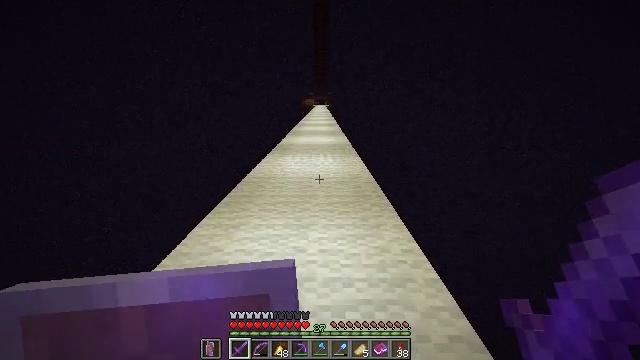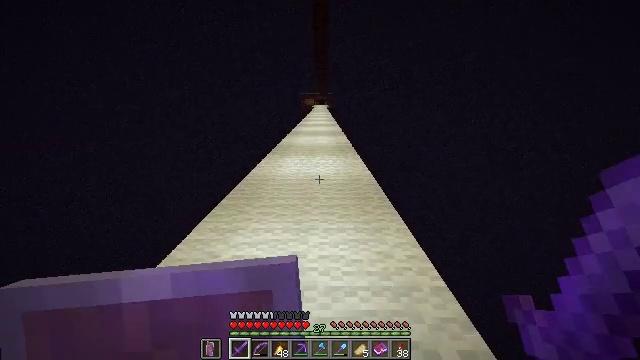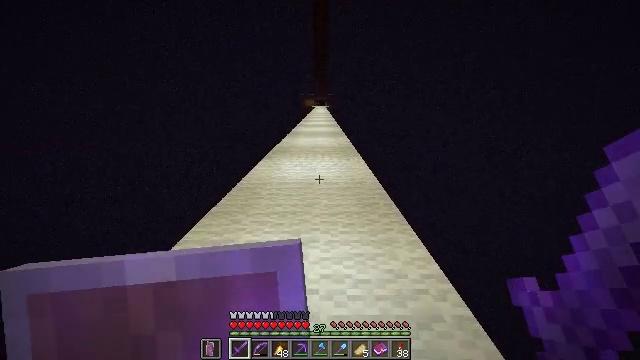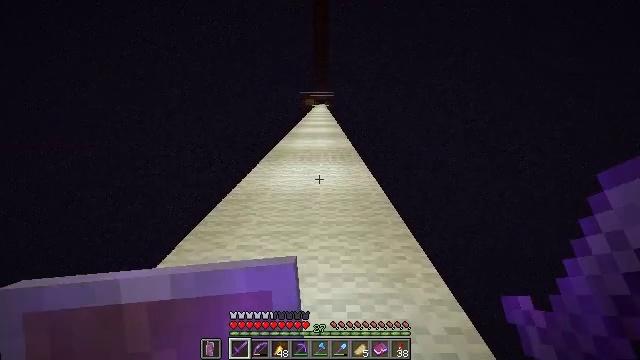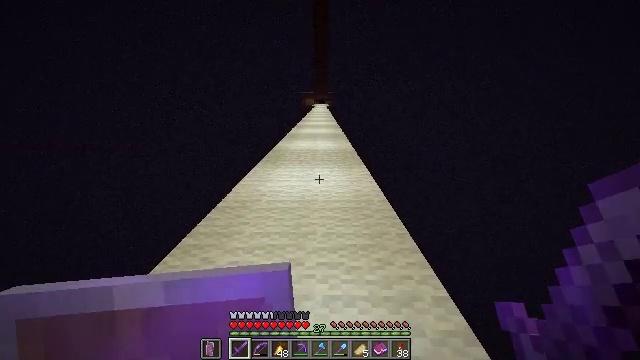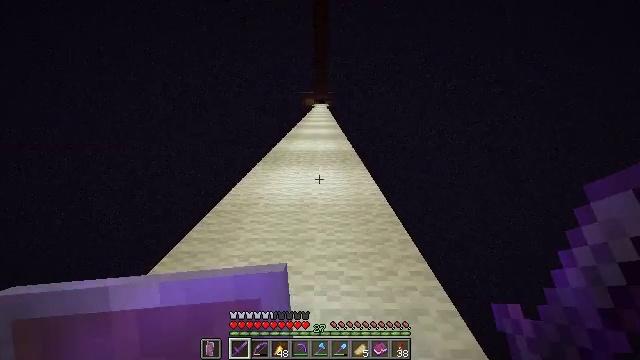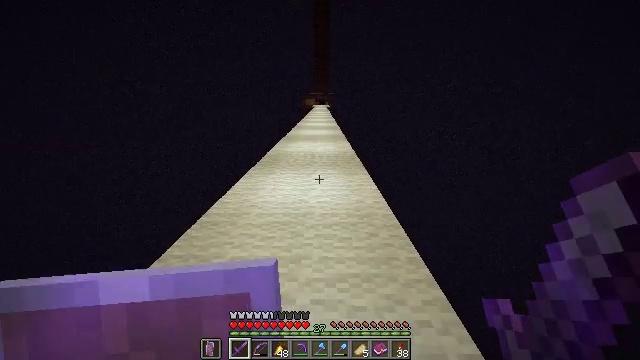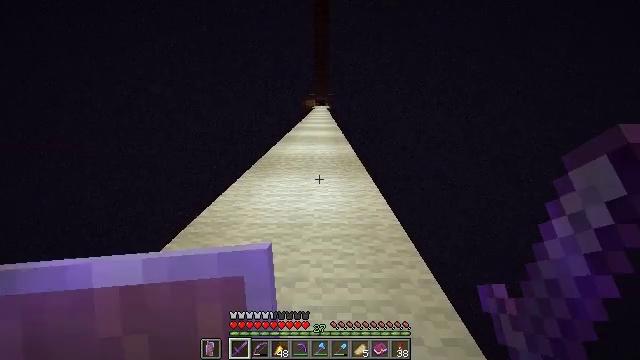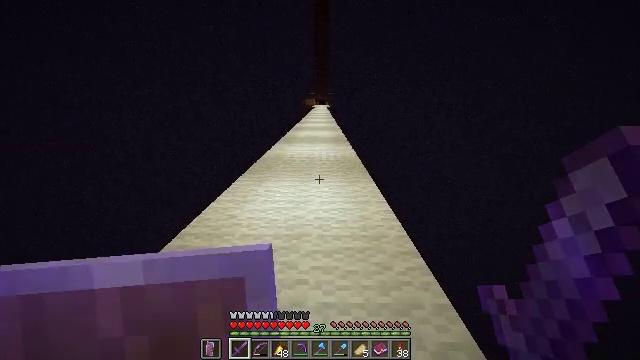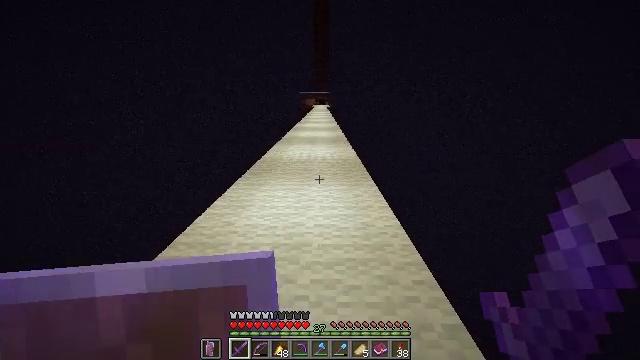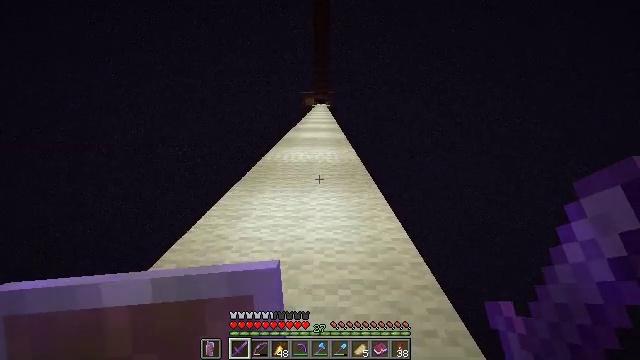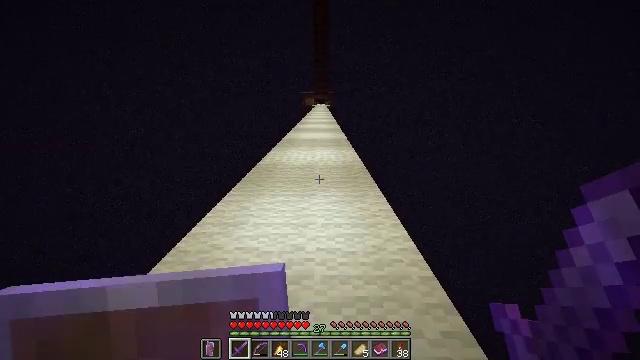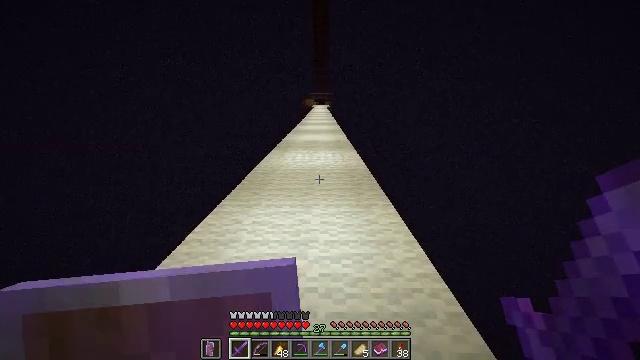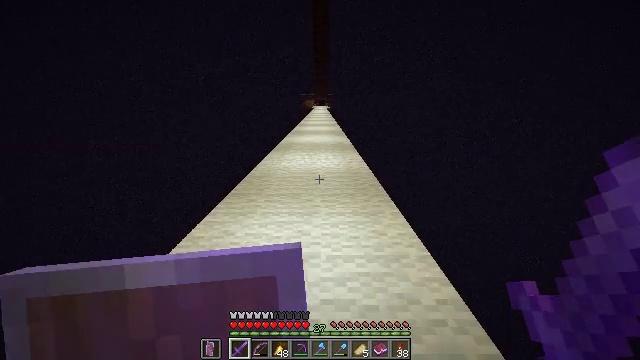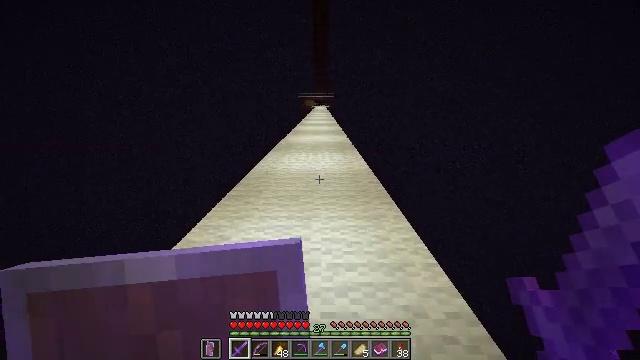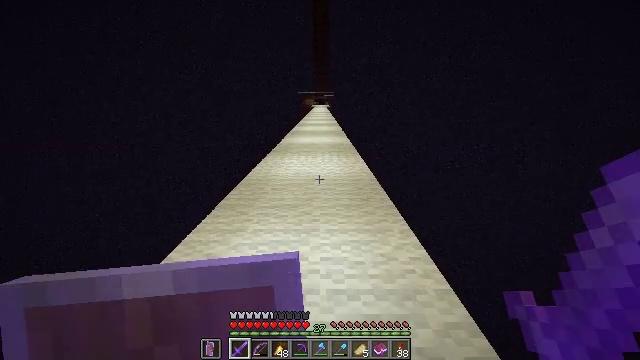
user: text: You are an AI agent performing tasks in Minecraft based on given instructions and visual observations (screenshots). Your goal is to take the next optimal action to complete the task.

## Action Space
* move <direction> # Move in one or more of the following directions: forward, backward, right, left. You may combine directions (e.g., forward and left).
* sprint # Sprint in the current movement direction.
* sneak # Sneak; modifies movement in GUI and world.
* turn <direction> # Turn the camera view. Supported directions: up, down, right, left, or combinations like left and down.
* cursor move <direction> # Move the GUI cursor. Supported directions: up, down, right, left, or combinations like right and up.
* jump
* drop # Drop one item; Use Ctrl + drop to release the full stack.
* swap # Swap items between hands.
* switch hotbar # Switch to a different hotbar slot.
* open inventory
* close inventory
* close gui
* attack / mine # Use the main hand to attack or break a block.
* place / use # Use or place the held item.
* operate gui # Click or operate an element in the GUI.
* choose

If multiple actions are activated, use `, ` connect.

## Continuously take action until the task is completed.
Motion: motion action
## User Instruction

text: Defeat an enderman.
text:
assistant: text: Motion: move forward, sprint
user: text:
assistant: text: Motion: move forward, sprint
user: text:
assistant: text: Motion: move forward, sprint
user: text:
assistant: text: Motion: move forward, sprint
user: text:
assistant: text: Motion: move forward, sprint
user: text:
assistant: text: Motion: move forward, sprint
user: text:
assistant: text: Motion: move forward, sprint
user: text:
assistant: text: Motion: move forward, sprint
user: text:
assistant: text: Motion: move forward, sprint
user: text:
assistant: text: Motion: move forward, sprint
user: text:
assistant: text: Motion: move forward, sprint
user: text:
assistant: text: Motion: move forward, sprint
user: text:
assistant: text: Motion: move forward, sprint
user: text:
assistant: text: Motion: move forward, sprint
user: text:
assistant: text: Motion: move forward, sprint
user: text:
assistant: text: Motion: move forward, sprint
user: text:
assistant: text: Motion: move forward, sprint
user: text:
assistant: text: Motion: move forward, sprint
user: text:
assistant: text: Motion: move forward, sprint
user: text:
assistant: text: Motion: move forward, sprint
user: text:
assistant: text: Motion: move forward, sprint
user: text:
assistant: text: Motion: move forward, sprint
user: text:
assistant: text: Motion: move forward, sprint
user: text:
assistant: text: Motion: move forward, sprint
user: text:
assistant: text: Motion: move forward, sprint
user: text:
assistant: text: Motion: move forward, sprint
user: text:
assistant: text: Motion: move forward, sprint
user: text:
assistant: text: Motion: move forward, sprint
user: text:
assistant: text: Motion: move forward, sprint
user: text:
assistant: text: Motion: move forward, sprint